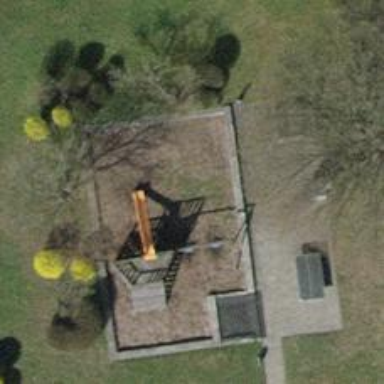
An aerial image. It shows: Playground area for leisure land.